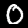
Digit: 0